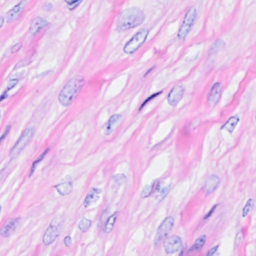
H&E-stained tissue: Breast